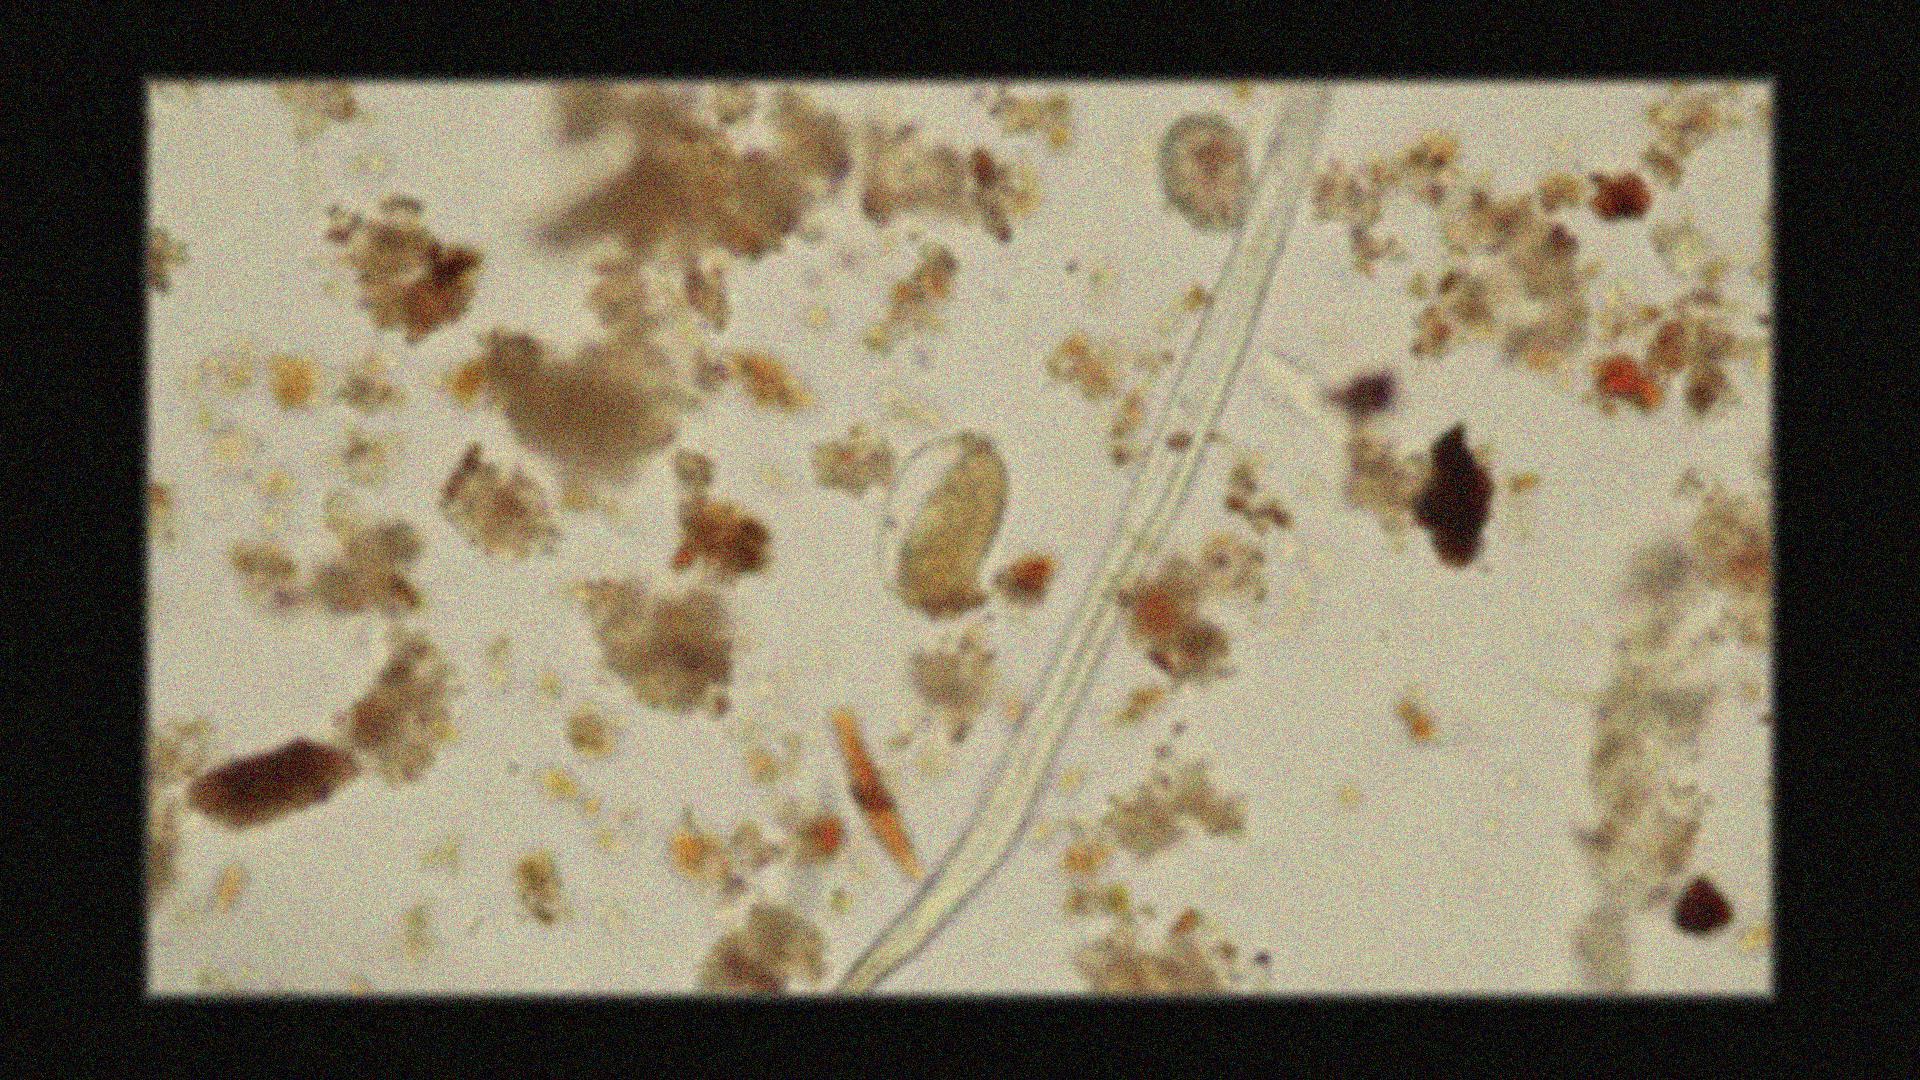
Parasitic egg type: Hookworm egg